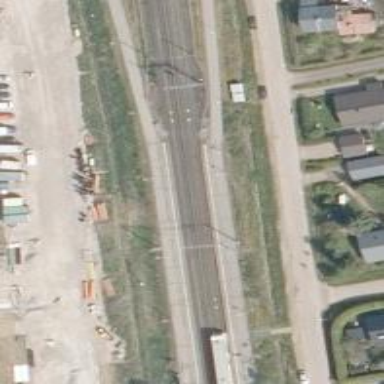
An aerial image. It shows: Contact line indicates electrification.